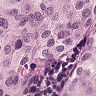
Metastatic tissue present: yes